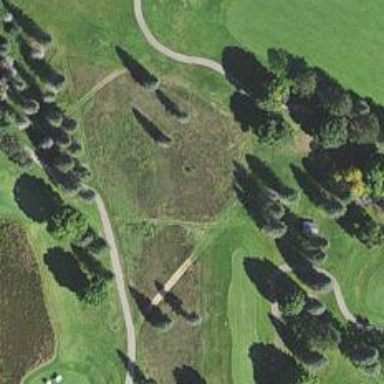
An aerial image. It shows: Golf course surrounded by greenery.